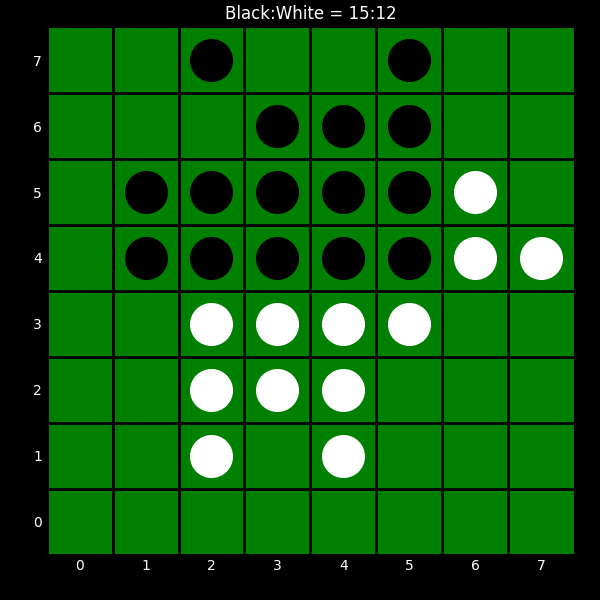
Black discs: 15
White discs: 12